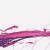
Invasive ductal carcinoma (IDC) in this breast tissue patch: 0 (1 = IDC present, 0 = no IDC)